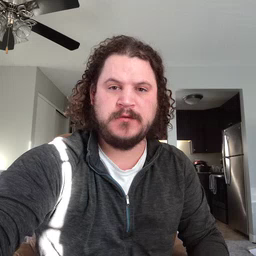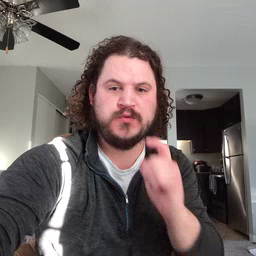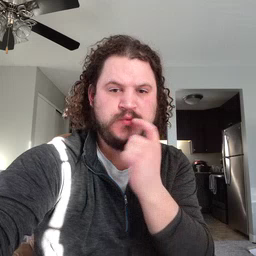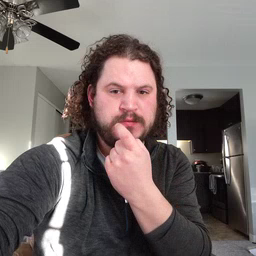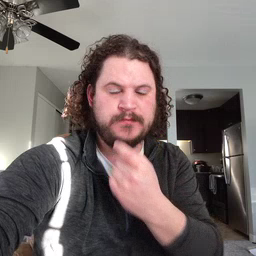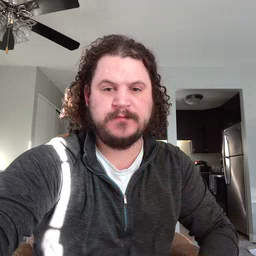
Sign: tooth